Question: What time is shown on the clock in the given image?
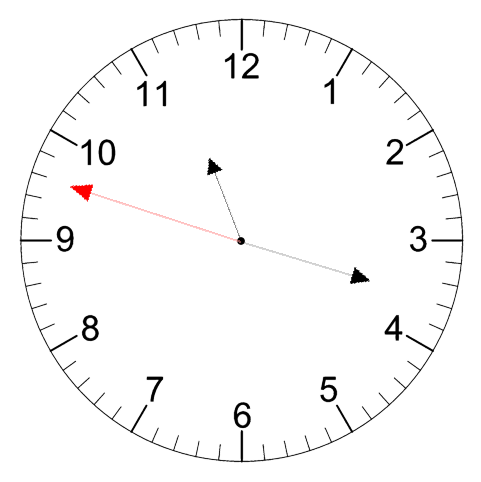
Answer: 11:17:48